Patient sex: F
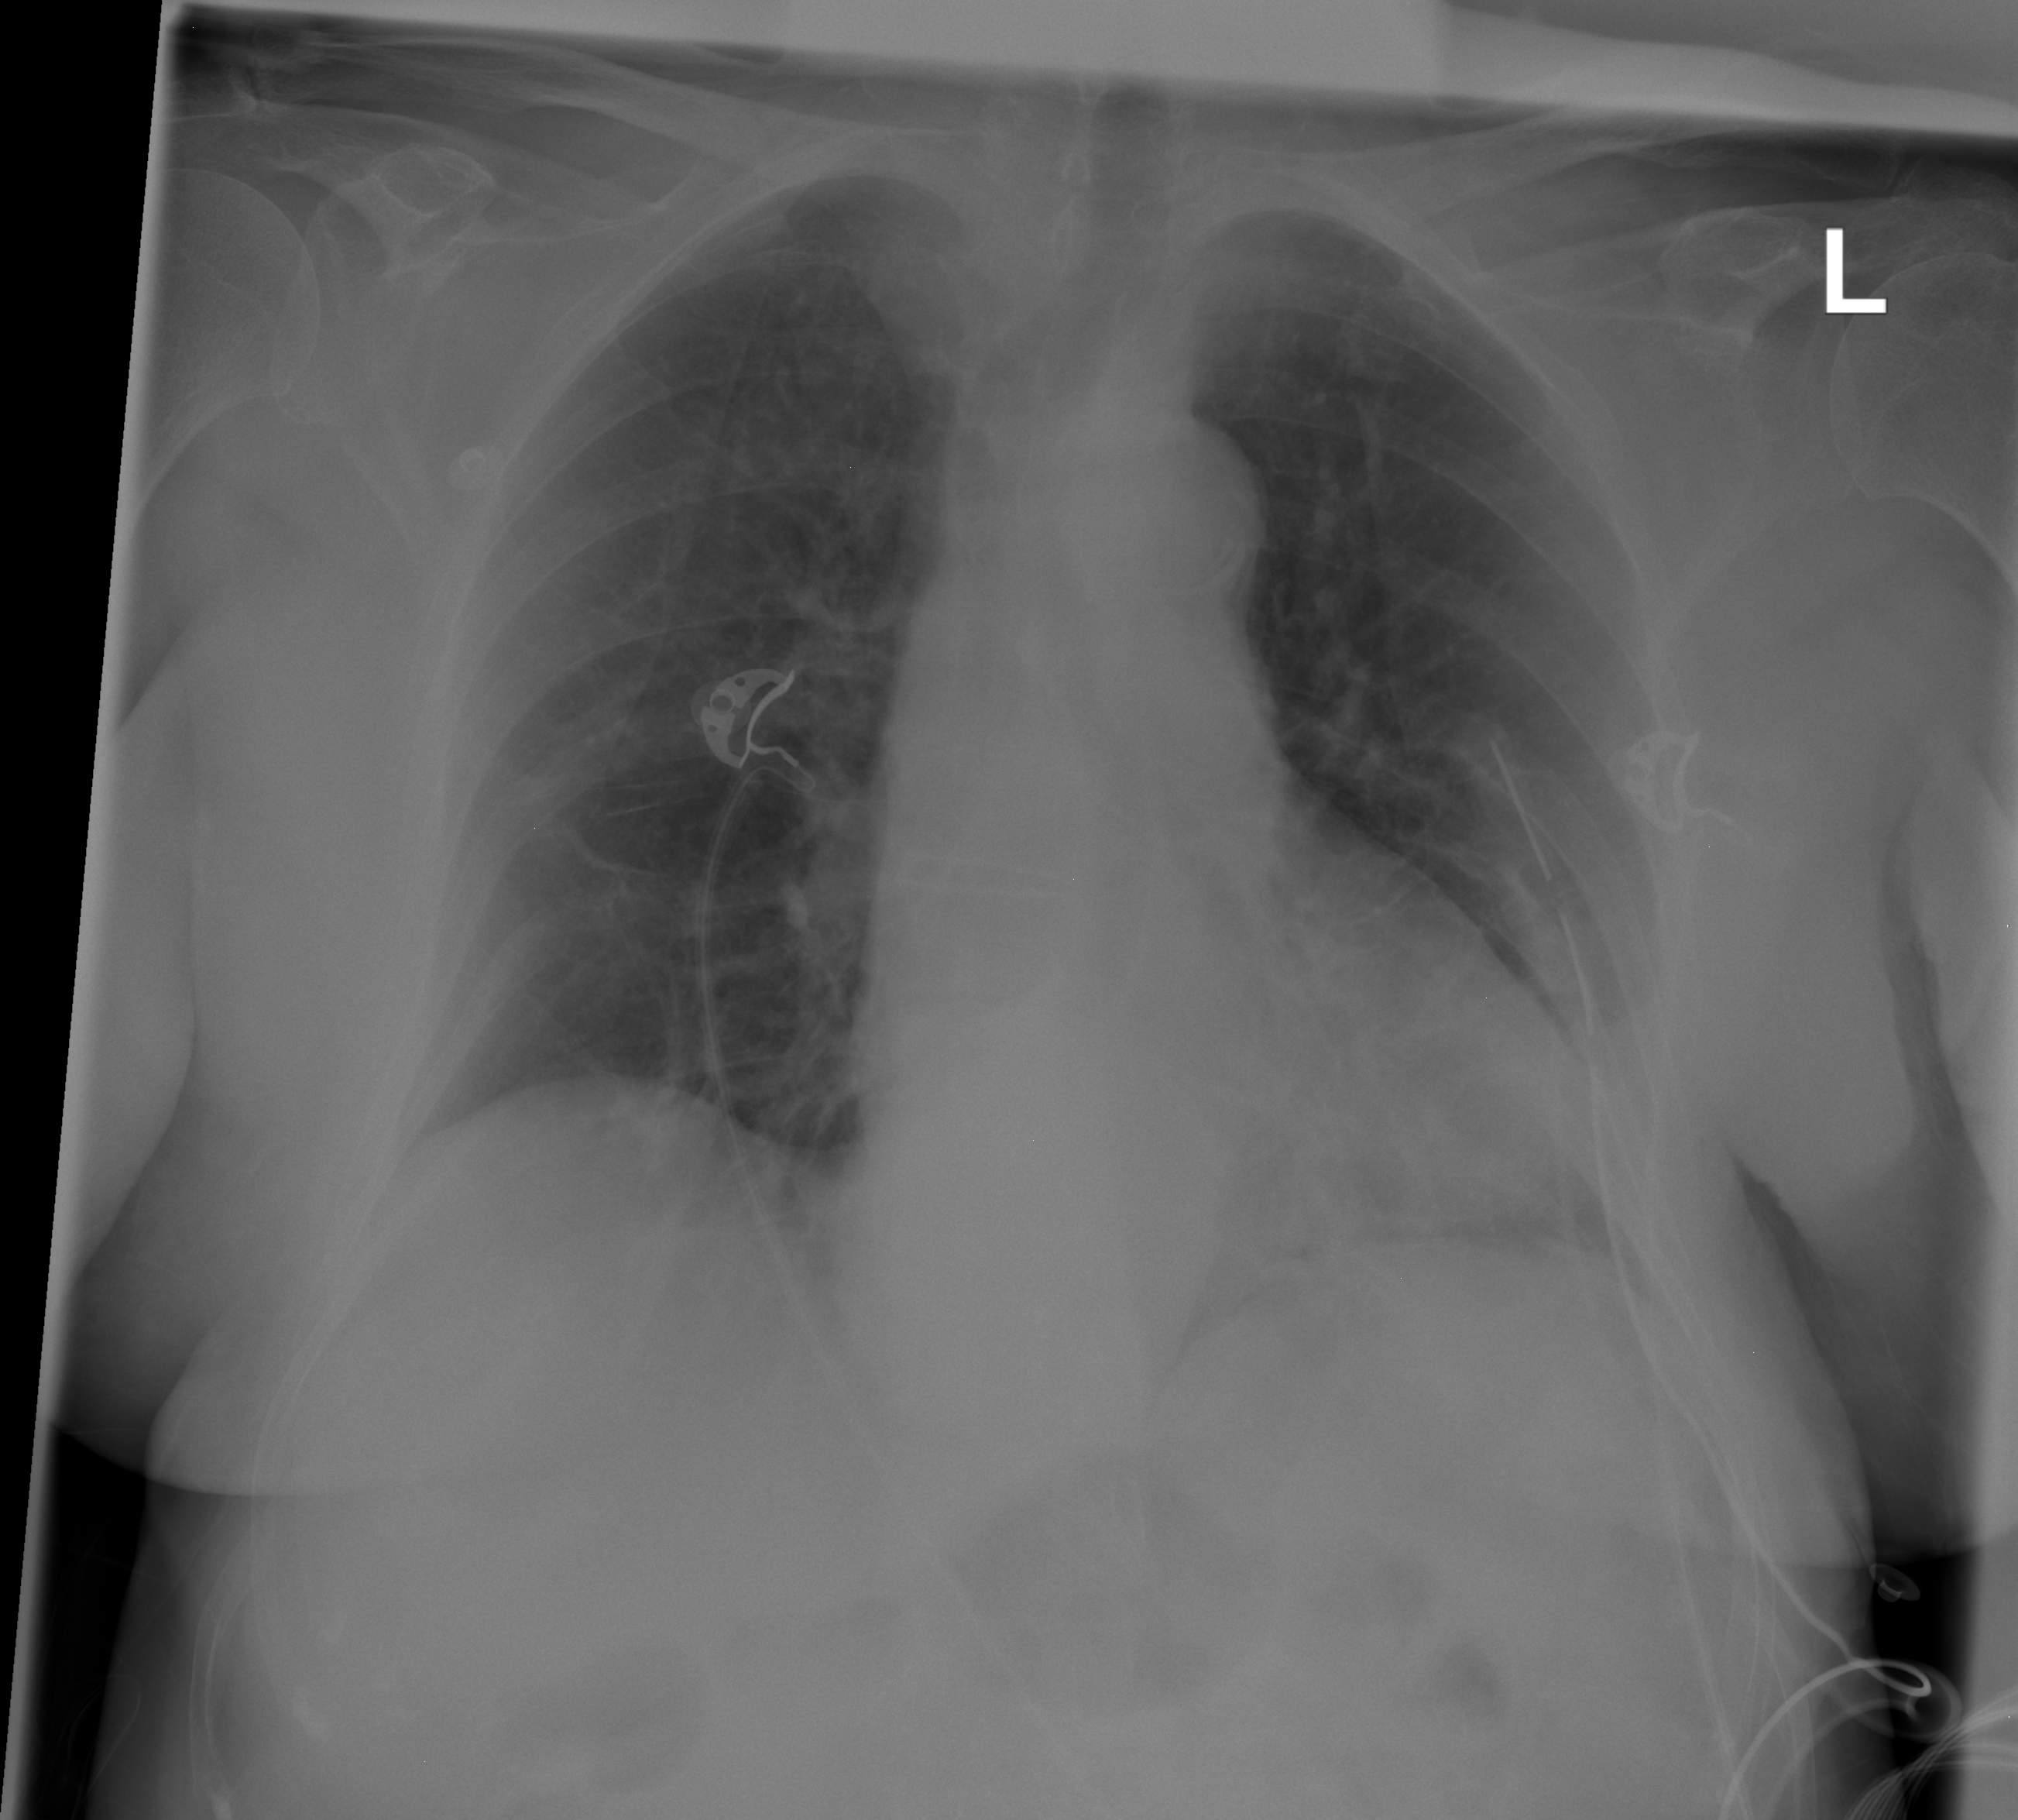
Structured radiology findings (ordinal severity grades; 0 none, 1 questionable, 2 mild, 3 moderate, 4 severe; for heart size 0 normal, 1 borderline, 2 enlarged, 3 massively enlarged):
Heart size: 0
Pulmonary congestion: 0
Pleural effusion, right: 0
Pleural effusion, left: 0
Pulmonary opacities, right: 0
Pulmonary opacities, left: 0
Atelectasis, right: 1
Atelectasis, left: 1